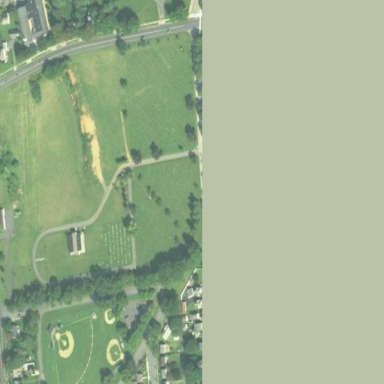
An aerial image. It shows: Cemetery.